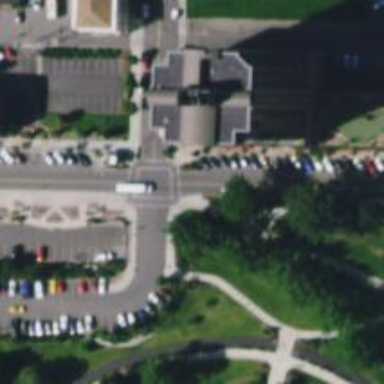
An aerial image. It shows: Marked road crossing.